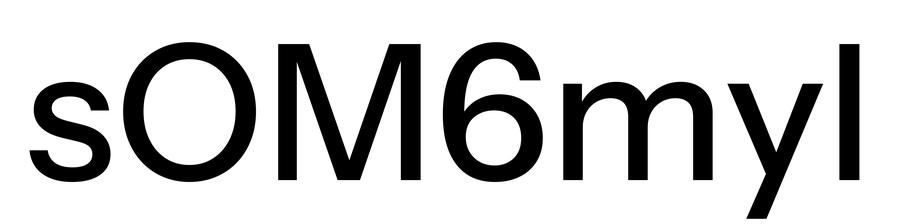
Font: InstrumentSans_Medium